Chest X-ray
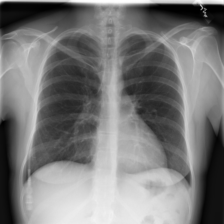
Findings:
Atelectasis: negative
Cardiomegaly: negative
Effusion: negative
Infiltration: negative
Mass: negative
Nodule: negative
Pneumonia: negative
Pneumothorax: negative
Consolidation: negative
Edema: negative
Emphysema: negative
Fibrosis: negative
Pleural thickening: negative
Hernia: negative